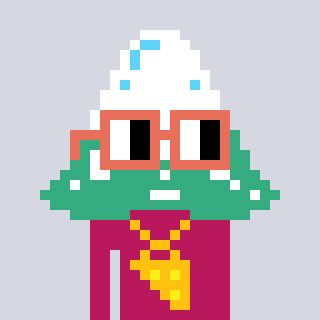
a pixel art character with square orange glasses, a snowy mountain-shaped head and a darkpink-colored body on a cool background